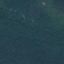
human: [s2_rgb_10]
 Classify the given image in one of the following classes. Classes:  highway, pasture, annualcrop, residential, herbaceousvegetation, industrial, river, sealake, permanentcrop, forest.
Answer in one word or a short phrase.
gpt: Forest